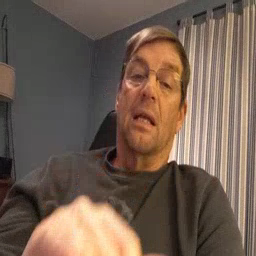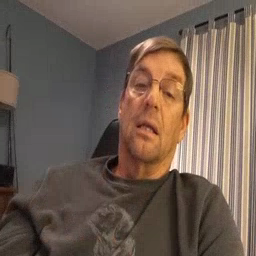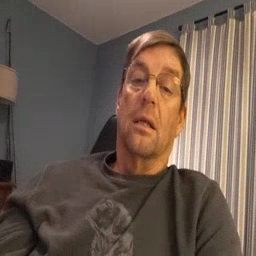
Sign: stay